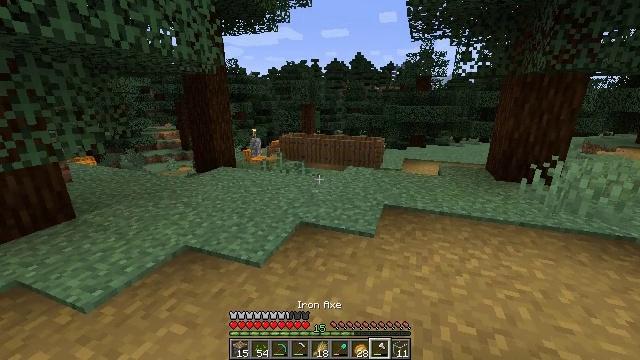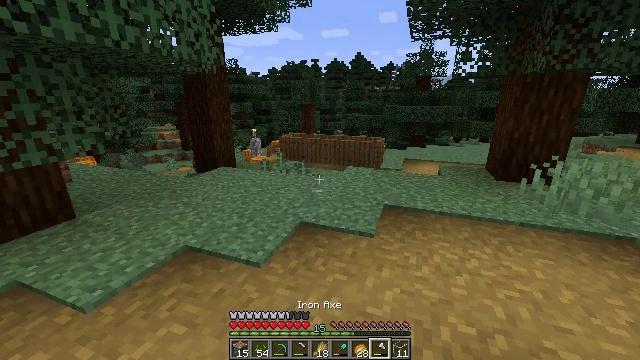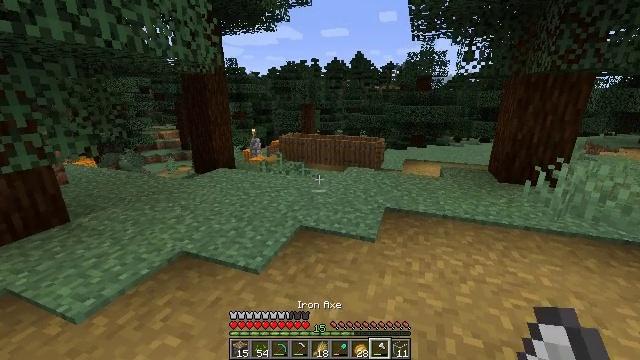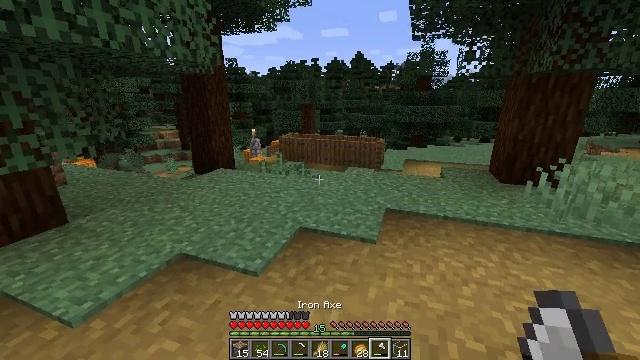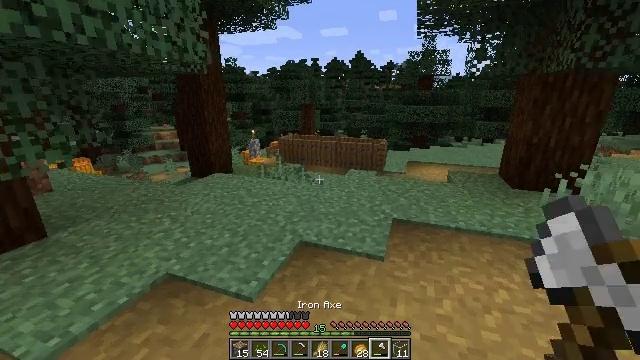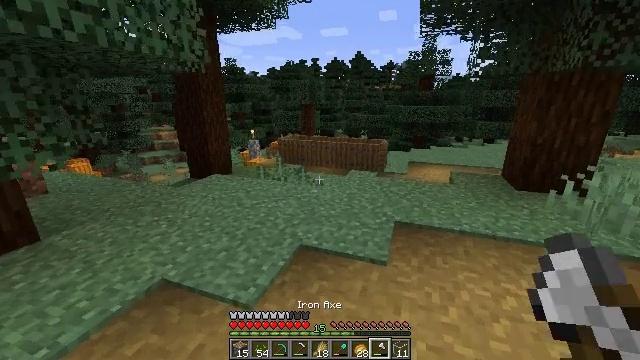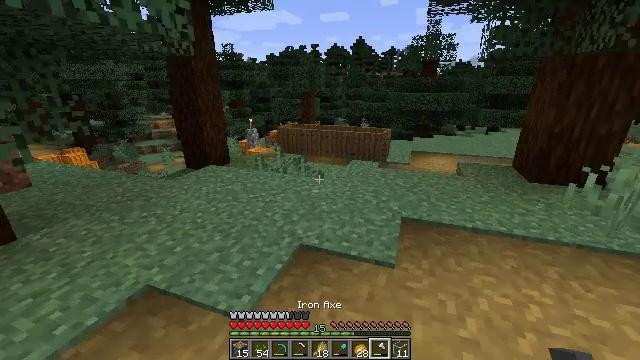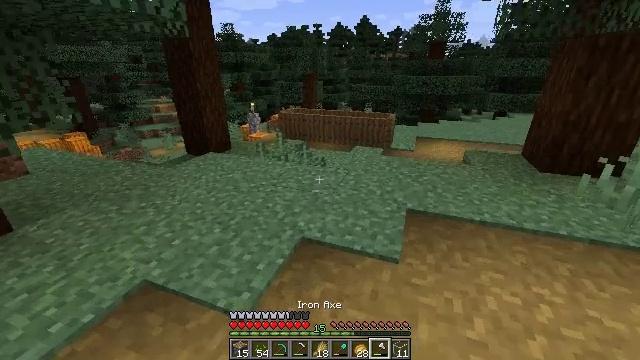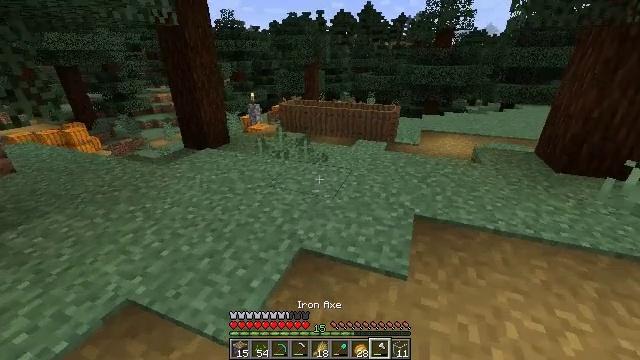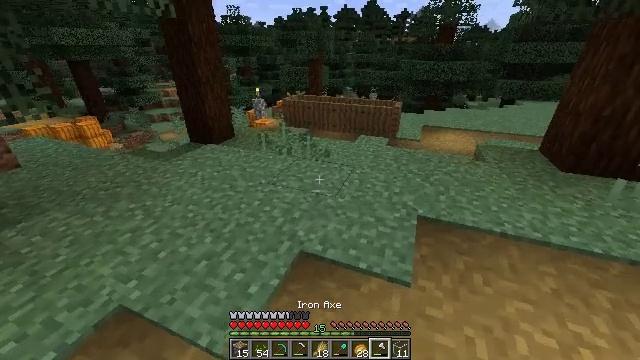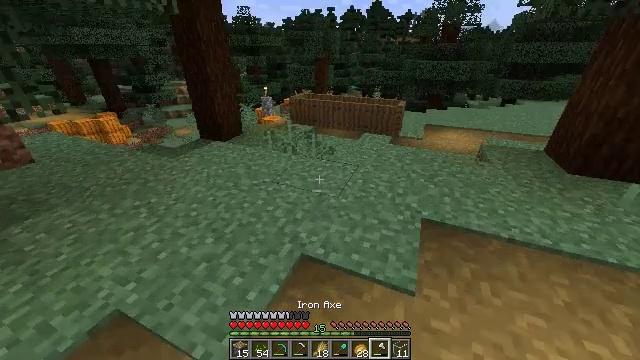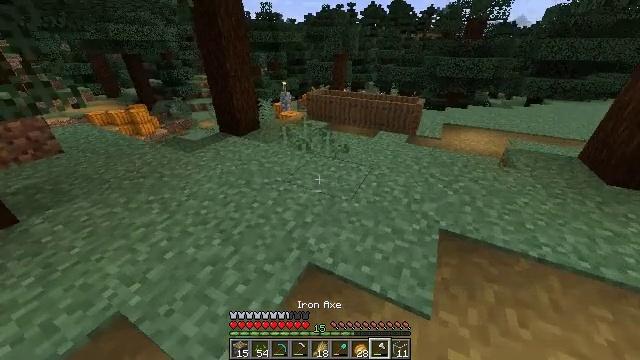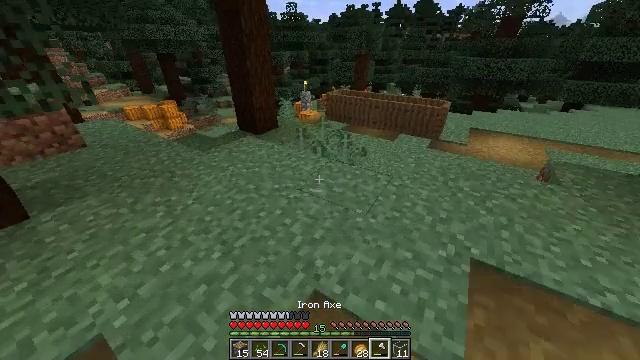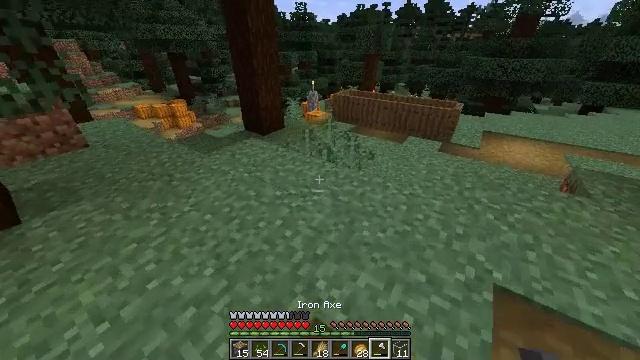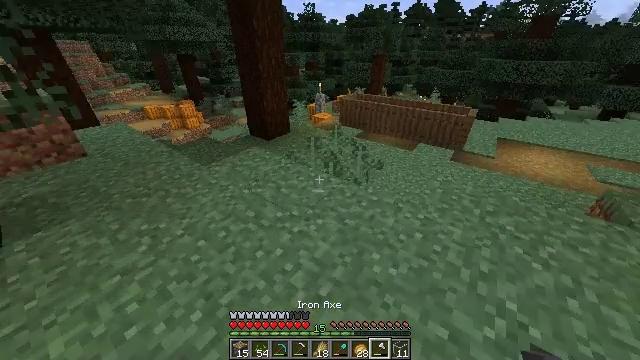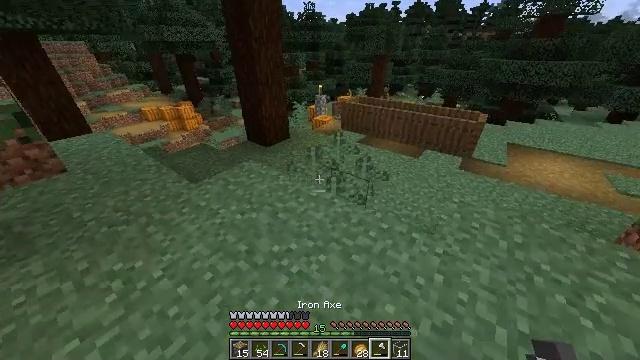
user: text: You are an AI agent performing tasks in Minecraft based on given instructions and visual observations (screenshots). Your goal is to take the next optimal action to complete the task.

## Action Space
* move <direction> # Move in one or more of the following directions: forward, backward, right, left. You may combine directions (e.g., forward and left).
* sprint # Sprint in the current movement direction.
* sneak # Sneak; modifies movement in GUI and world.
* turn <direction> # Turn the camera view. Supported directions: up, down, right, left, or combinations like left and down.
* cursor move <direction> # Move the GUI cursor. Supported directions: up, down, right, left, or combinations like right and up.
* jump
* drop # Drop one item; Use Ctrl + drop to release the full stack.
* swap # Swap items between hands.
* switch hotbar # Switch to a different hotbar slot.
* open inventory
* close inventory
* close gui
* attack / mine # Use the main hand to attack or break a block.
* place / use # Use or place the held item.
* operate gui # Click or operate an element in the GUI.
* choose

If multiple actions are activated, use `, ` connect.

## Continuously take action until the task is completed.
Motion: motion action
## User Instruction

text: Mine the pumpkin from the ground.
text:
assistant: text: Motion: no_op
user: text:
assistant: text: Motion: move forward
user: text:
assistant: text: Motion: move forward
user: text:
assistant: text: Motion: move forward
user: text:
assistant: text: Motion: move forward
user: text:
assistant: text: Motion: move forward, turn down
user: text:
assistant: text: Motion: move forward, turn down
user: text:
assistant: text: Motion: move forward, sprint, turn down
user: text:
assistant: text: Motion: move forward, sprint, turn down
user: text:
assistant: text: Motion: move forward, sprint, turn left and down
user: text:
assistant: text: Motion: move forward, sprint, turn left and down
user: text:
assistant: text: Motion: move forward, turn left
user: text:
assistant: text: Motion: move forward, sprint, turn left
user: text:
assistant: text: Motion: move forward, sprint, turn left
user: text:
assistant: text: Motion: move forward, sprint
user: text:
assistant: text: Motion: move forward, sprint
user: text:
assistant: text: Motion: move forward
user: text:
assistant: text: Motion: move forward
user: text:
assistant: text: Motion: move forward, sprint
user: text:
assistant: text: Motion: move forward, sprint
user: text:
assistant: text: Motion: move forward, sprint
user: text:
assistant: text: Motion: move forward
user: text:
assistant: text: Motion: move forward
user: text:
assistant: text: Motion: move forward
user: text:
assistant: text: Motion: move forward, sprint
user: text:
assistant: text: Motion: move forward, sprint
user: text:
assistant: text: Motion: move forward, sprint
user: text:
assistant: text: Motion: move forward
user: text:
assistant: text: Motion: move forward
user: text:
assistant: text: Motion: move forward